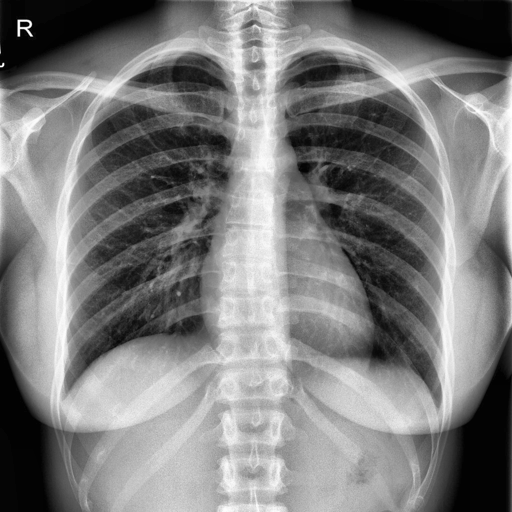
Finding: NORMAL